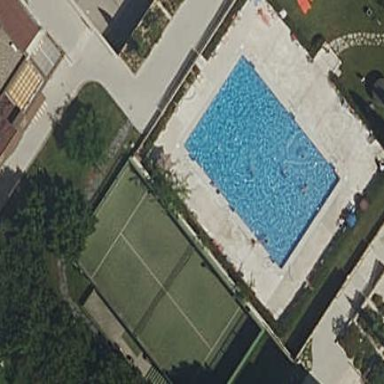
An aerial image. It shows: Swimming pool located in leisure land.